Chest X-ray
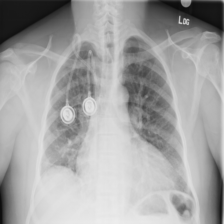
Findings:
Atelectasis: negative
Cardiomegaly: negative
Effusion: negative
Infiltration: negative
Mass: negative
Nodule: negative
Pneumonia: negative
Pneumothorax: negative
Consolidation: negative
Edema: negative
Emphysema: negative
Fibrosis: negative
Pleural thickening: negative
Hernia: negative